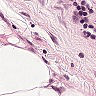
Metastatic tissue present: no